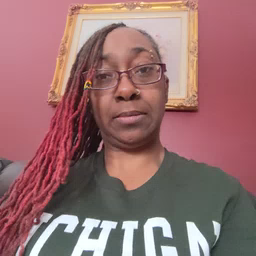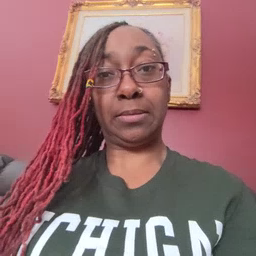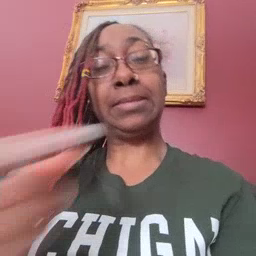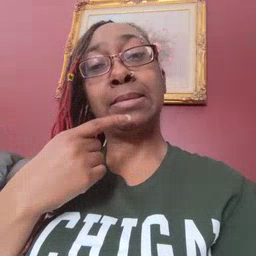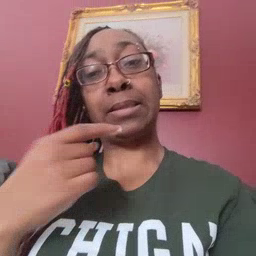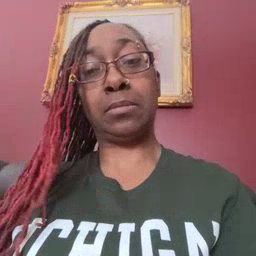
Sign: say